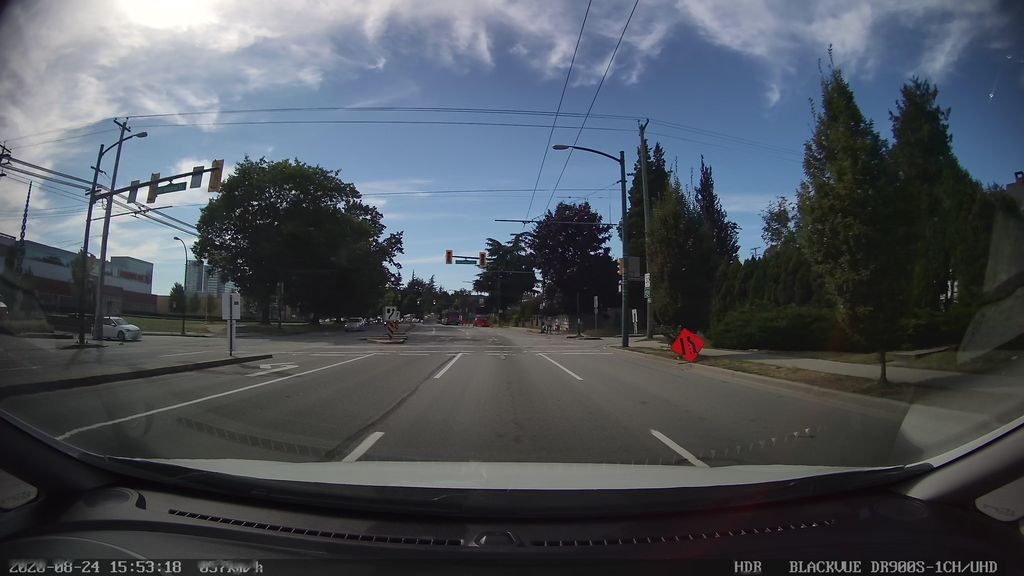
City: vancouver